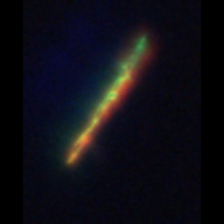
Taxon: Psuedo-nitzschia
Group: Diatoms